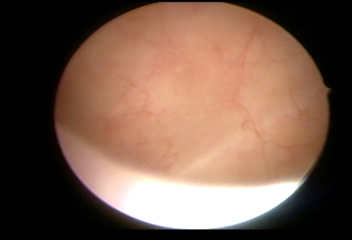
Modality: WLC
Class: Normal mucosa
Bladder cancer association: No